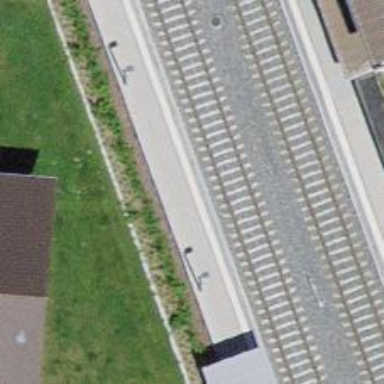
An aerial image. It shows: Stop position for public transport at railway stop.